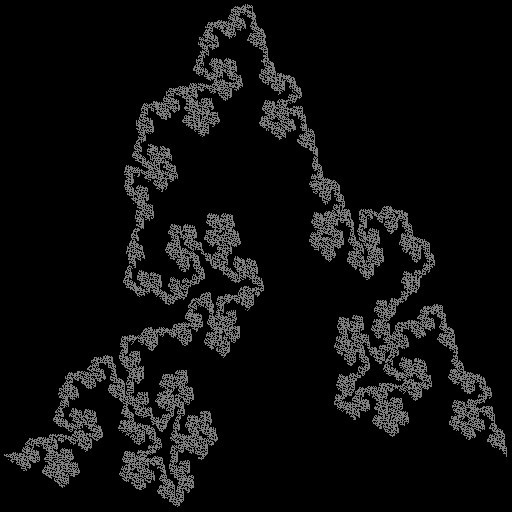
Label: penta